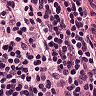
Metastatic tissue present: no